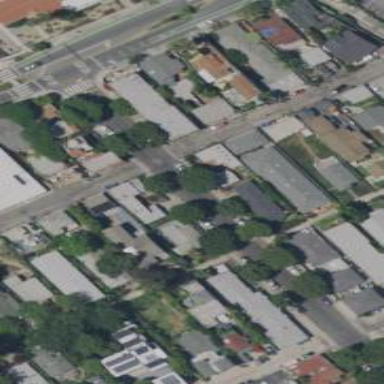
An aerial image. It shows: Residential alleyway.